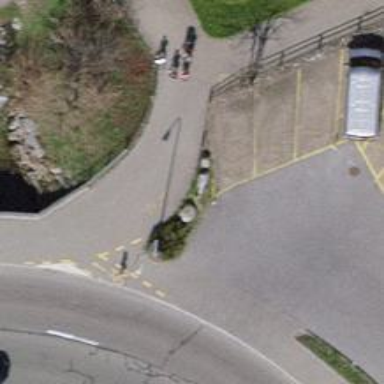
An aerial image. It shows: Cycleway with pebblestone surface.